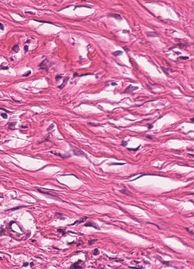
Tumor epithelial tissue: no
Tumor-associated stroma tissue: yes
Normal tissue: no